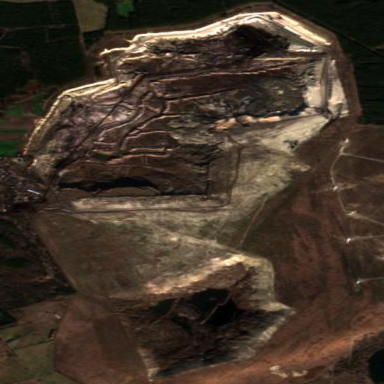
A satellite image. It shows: Quarry area.